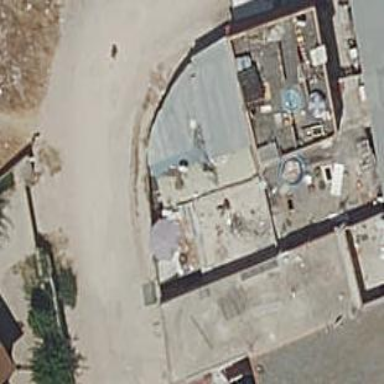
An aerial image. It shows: Demolished building.